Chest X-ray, PA view. Patient: 33 years old, sex M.
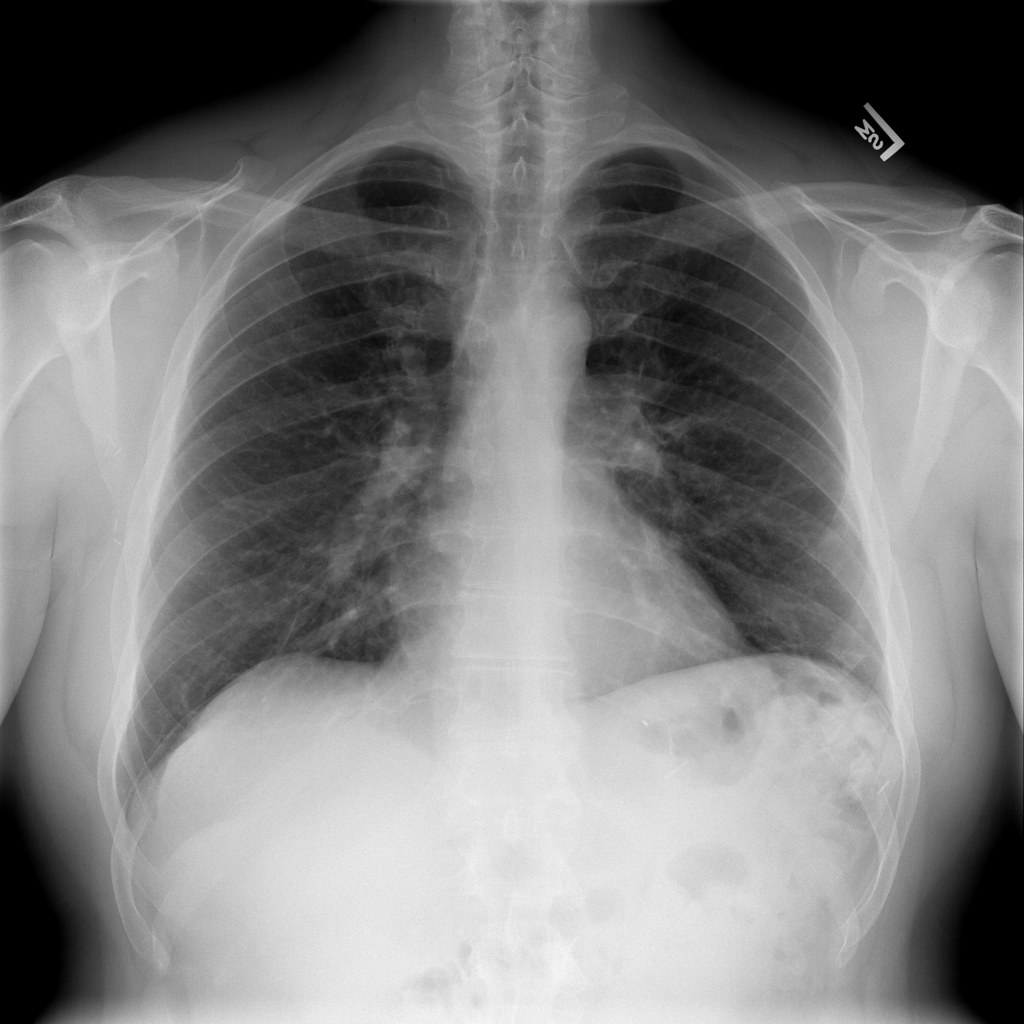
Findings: No Finding